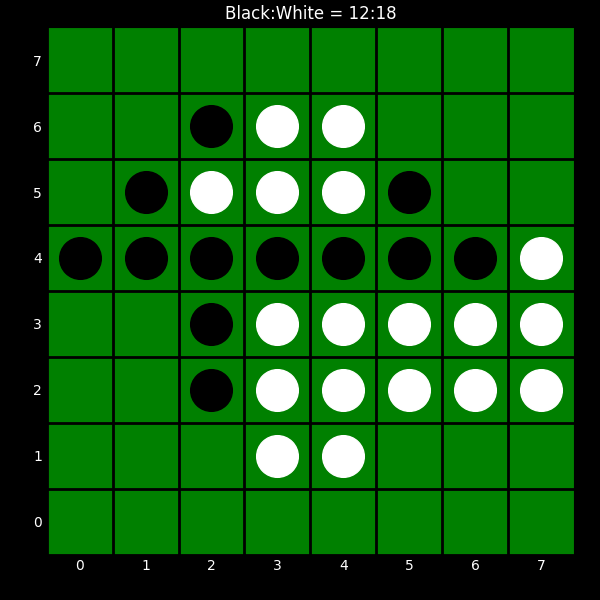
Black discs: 12
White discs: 18